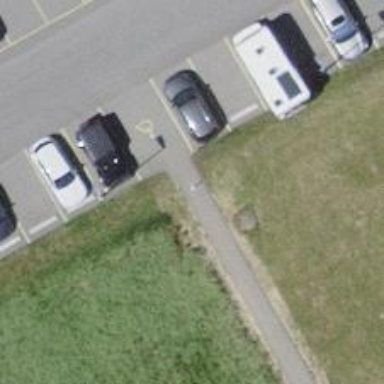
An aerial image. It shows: Bollard barrier.